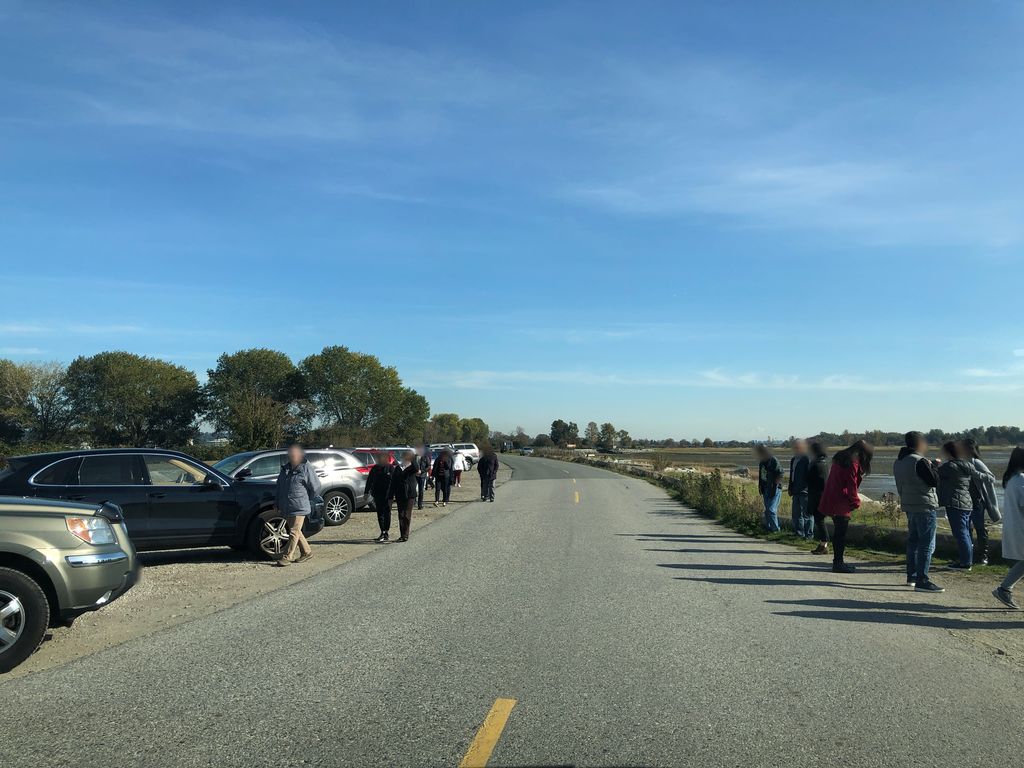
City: vancouver